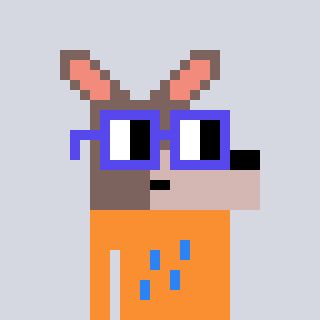
a pixel art character with square blue glasses, a kangaroo-shaped head and a orange-colored body on a cool background